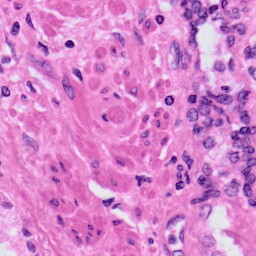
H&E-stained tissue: Prostate